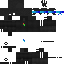
A female skeleton skin with dark skin, wearing white bald dressed in a black hoodie and black pants, featuring a closed mouth.